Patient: sex M, age 72
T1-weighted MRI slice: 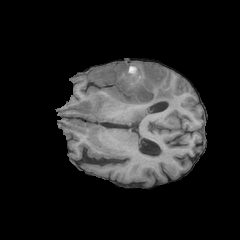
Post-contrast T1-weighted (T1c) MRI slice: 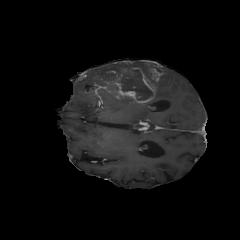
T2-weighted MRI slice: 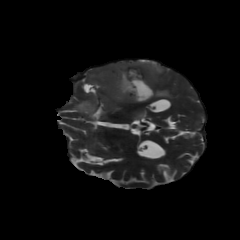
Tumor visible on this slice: yes
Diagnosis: Glioblastoma, IDH-wildtype
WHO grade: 4